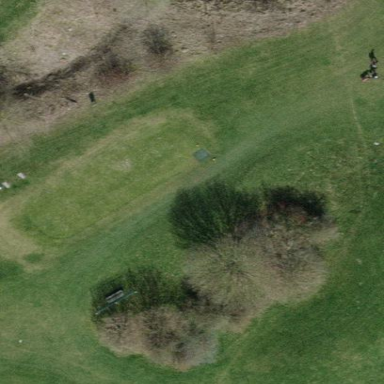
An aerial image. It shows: Grass area designated as golf tee.